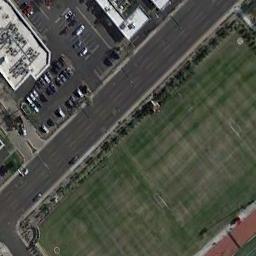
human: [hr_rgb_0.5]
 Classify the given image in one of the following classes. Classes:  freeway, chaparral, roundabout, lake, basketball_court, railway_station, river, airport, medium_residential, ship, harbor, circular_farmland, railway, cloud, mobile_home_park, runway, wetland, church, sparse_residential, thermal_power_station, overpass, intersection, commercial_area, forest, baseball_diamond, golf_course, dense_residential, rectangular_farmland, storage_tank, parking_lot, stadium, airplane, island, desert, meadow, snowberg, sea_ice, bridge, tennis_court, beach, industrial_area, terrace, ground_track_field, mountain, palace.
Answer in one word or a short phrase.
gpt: freeway